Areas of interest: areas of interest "Port and Dock"
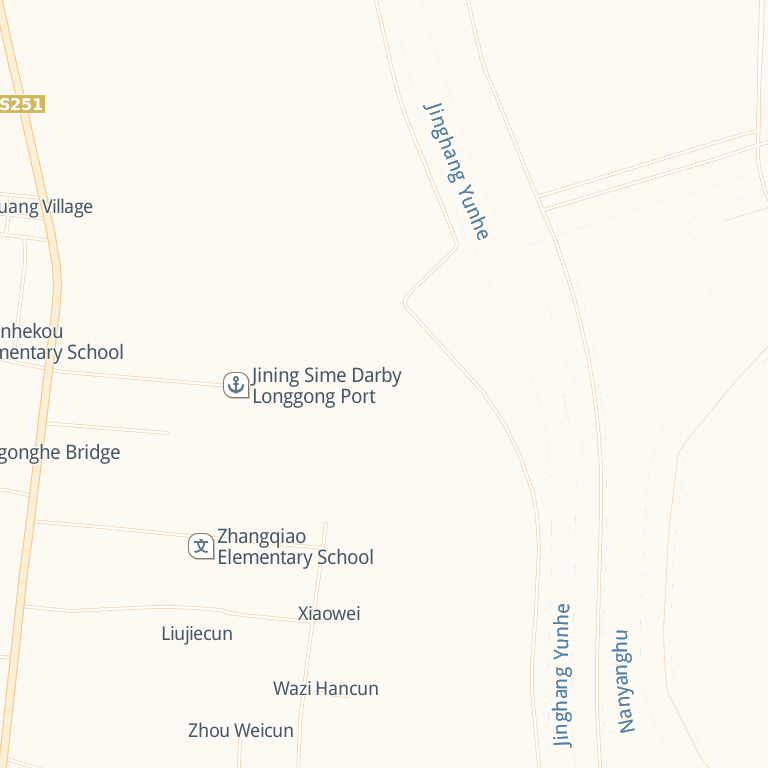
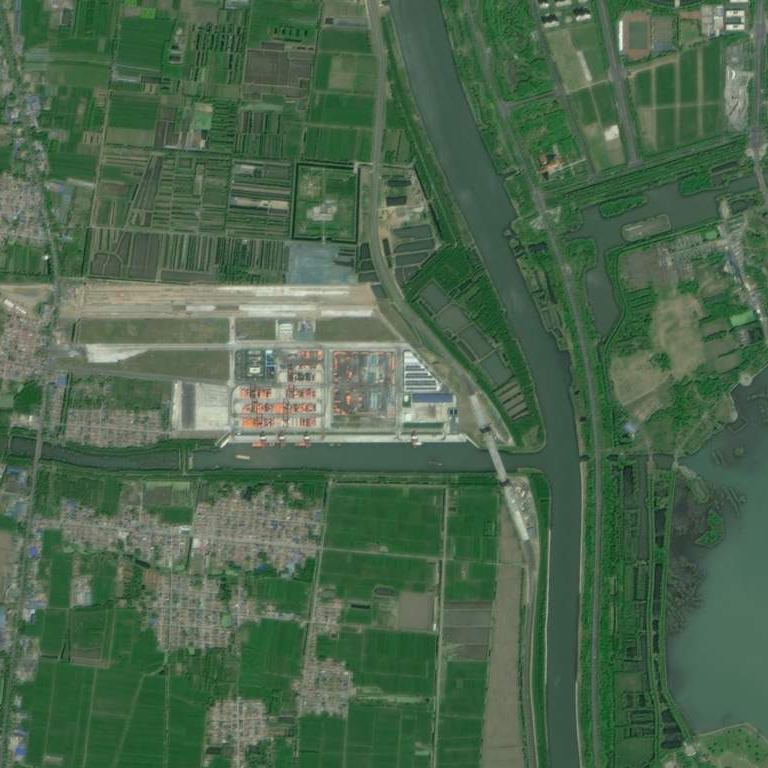